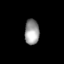
Tissue: lung
Cell type: Epithelial cells
Senescence score: 0.1788
Nuclear area (px): 360
Mean DAPI intensity: 154.039